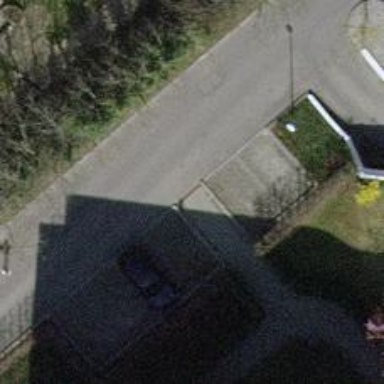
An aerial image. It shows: Kerb serving as barrier.